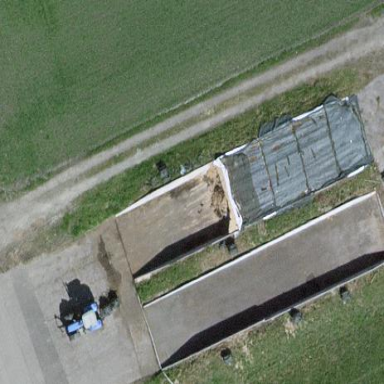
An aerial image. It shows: Bunker silo.